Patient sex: F
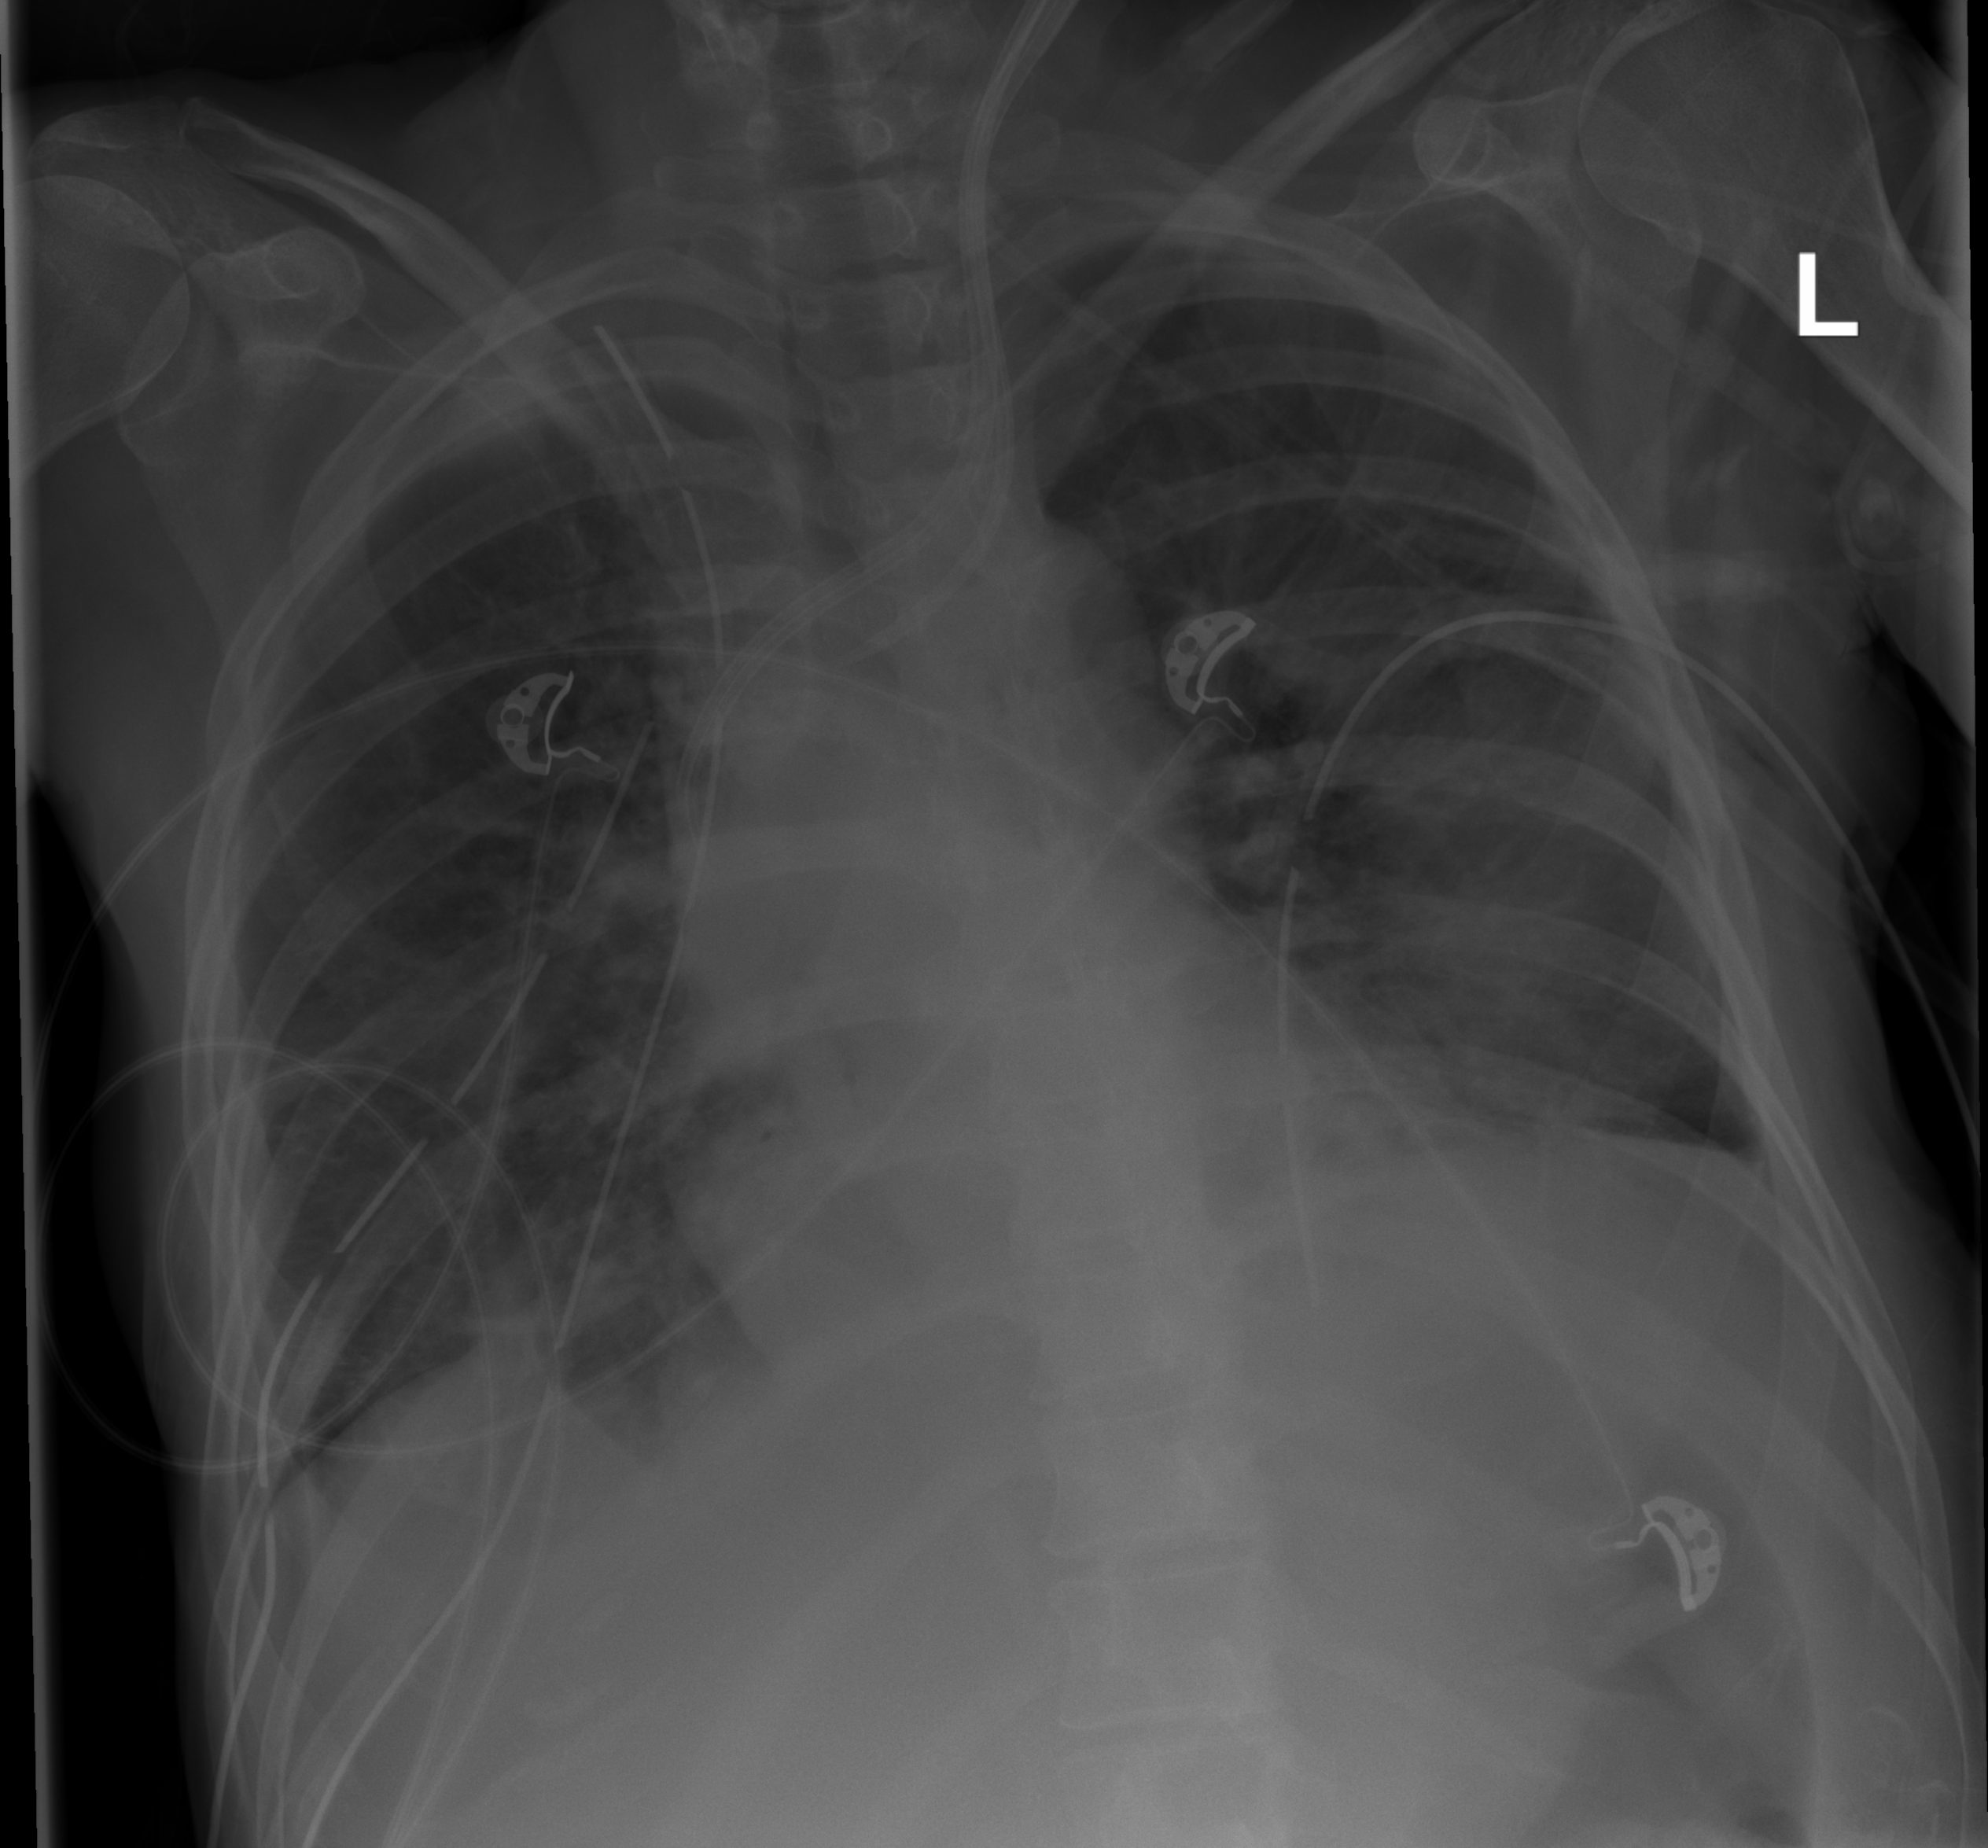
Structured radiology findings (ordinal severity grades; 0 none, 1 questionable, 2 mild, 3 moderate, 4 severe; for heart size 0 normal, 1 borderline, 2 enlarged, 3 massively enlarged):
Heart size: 1
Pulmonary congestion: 2
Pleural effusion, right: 2
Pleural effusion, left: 2
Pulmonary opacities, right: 0
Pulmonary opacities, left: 0
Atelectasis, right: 2
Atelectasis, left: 2